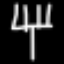
Label: fork